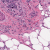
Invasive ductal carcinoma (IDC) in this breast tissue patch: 1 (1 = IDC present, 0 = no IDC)